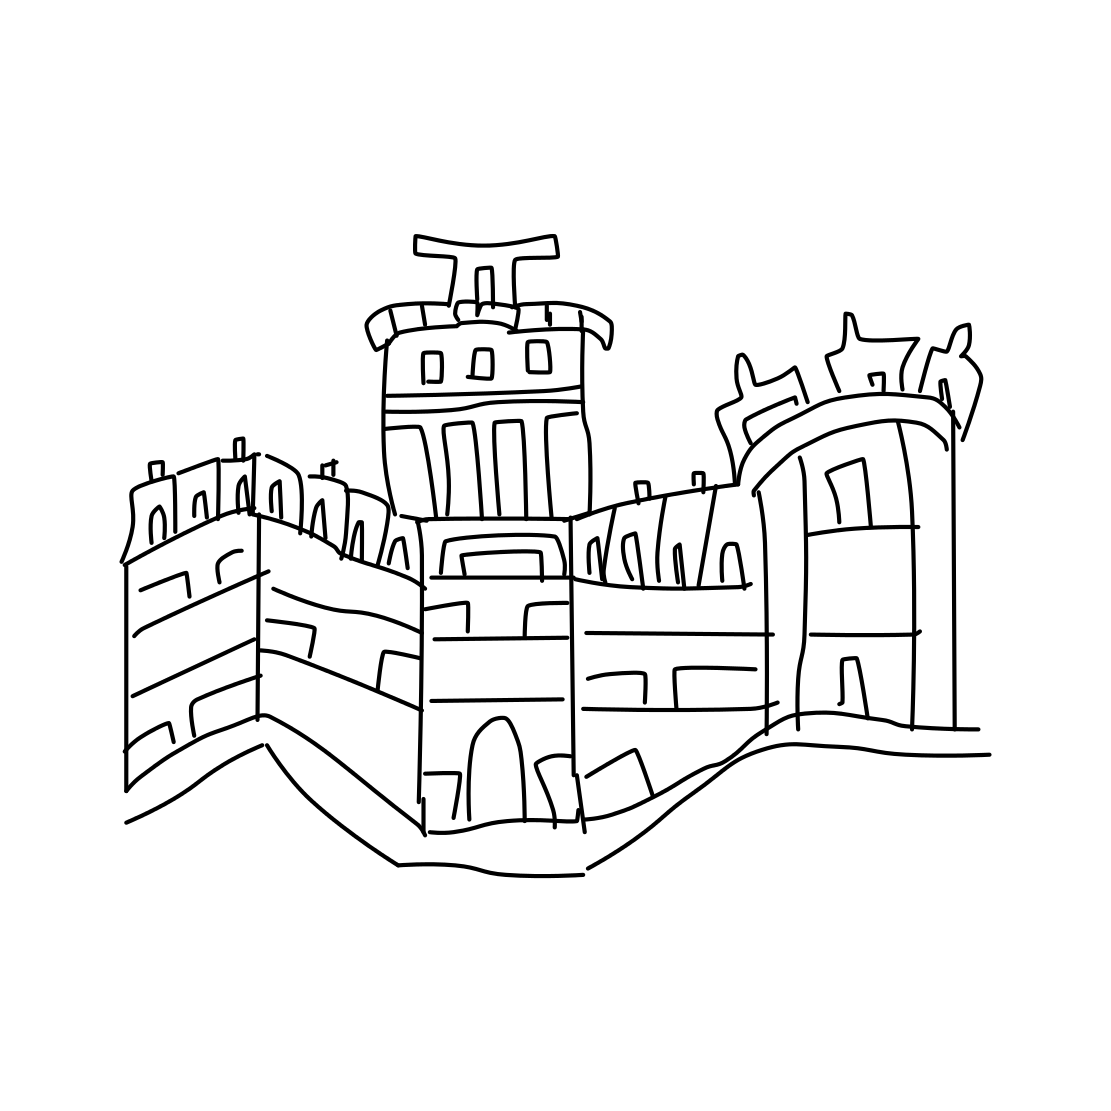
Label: castle